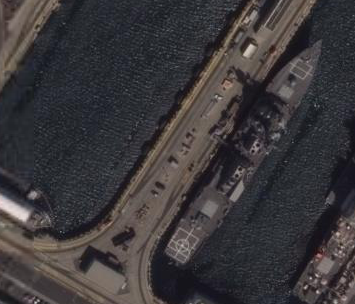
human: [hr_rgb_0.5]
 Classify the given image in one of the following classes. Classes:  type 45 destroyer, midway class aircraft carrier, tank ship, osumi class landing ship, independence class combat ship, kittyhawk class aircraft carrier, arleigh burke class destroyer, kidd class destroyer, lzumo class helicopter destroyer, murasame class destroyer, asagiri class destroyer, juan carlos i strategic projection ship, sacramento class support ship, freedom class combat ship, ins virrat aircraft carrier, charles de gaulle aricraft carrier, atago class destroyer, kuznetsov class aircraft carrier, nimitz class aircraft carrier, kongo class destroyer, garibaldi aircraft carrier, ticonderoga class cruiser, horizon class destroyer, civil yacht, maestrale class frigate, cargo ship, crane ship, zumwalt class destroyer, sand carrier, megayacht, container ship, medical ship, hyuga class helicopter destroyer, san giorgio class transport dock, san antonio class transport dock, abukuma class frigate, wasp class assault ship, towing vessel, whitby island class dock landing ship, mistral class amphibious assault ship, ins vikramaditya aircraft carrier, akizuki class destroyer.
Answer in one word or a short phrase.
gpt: Arleigh Burke class destroyer